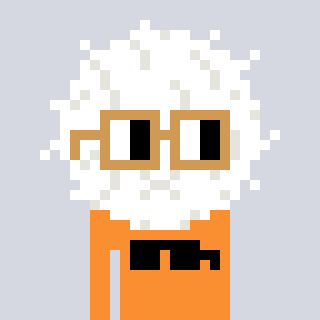
a pixel art character with square brown glasses, a cottonball-shaped head and a orange-colored body on a cool background